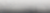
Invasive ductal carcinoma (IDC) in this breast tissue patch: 0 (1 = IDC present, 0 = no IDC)